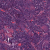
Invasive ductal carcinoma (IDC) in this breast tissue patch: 0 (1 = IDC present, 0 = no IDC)